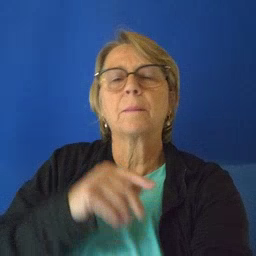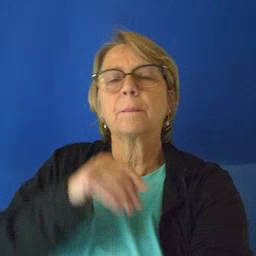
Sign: owl